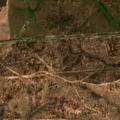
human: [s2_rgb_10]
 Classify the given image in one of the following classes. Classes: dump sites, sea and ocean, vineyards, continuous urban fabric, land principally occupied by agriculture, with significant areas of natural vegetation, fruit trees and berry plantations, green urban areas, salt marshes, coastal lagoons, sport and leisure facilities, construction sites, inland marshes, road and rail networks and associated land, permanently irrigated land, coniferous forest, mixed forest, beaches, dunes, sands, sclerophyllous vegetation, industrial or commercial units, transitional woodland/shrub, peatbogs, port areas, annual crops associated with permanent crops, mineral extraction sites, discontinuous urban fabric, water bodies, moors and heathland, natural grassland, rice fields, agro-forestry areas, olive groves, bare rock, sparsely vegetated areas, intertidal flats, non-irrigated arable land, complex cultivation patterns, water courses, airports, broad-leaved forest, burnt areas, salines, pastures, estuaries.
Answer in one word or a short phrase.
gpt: pastures, agro-forestry areas, broad-leaved forest, transitional woodland/shrub